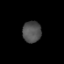
Tissue: prostate
Cell type: T cells
Senescence score: 0.3587
Nuclear area (px): 387
Mean DAPI intensity: 81.036